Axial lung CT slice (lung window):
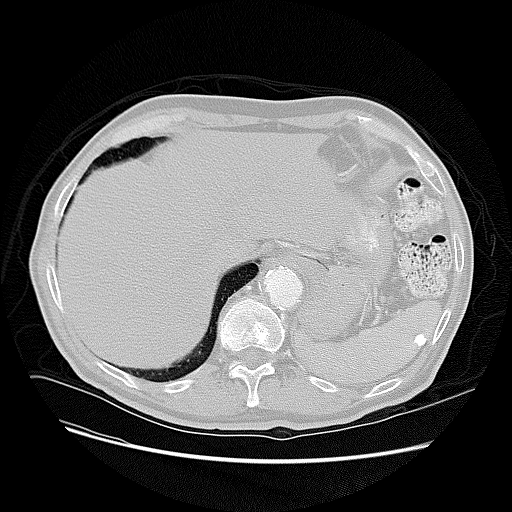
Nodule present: no